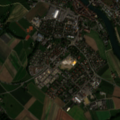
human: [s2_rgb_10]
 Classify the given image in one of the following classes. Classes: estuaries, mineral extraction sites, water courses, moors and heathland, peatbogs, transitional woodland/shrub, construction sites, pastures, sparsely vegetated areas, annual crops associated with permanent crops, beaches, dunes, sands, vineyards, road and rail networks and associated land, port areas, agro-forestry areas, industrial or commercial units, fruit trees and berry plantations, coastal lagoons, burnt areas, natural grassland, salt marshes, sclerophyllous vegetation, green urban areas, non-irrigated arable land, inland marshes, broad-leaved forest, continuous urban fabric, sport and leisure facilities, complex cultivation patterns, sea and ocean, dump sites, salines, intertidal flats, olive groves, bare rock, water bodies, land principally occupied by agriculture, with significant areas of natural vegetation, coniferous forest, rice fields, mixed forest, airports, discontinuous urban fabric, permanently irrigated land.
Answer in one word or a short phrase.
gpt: discontinuous urban fabric, non-irrigated arable land, mixed forest